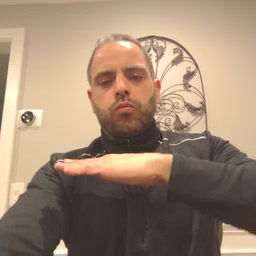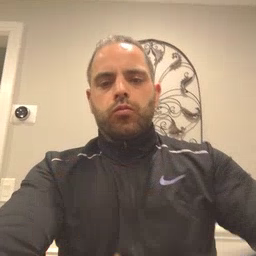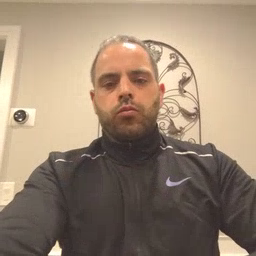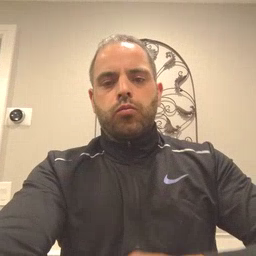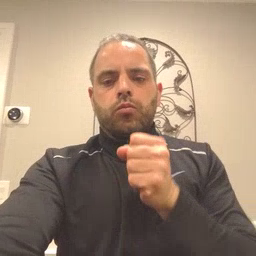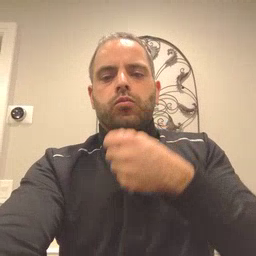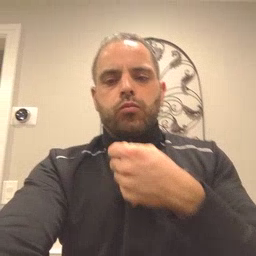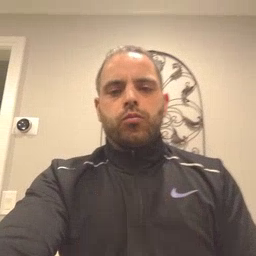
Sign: make